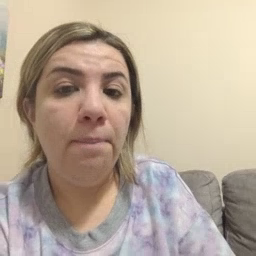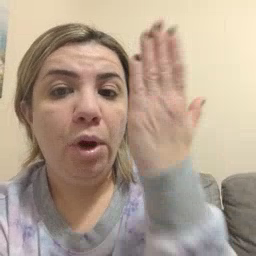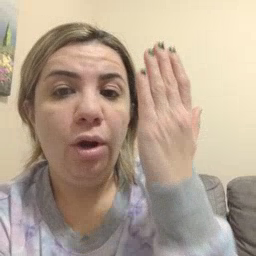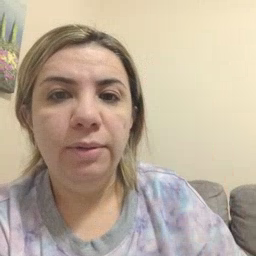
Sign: morning